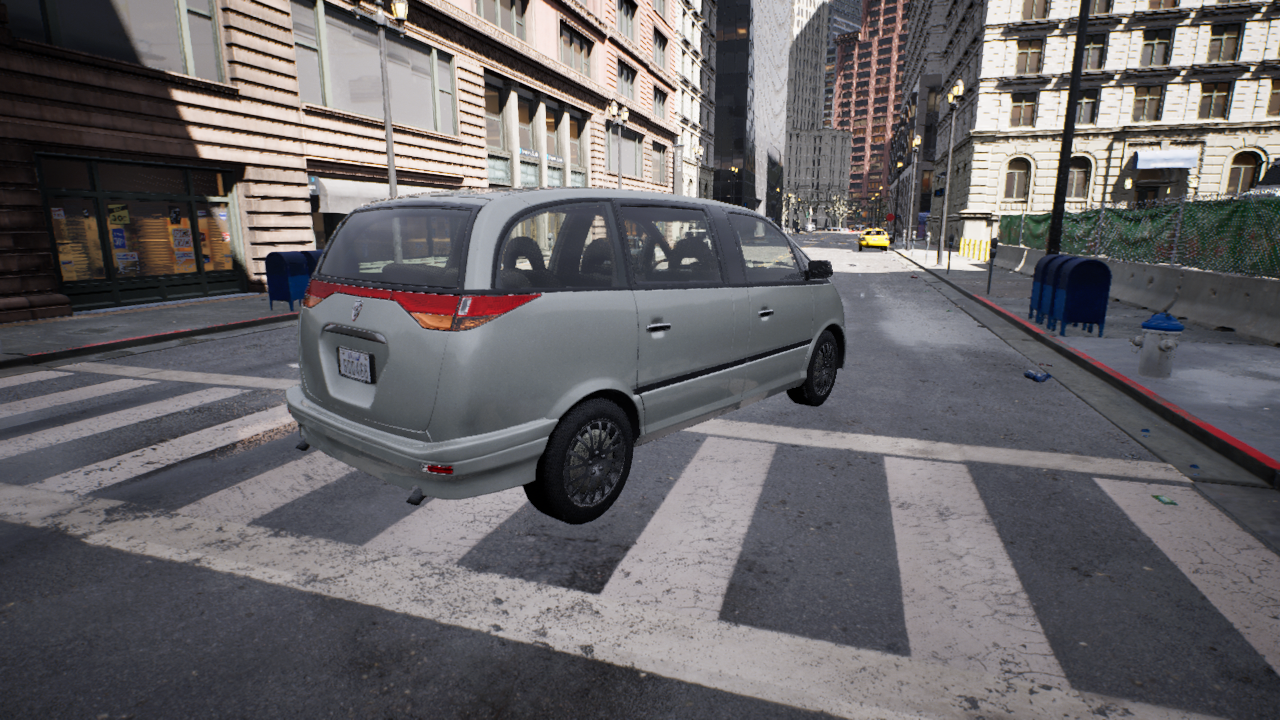
Venue: intersection
Lighting: clear day
Vehicle rig: minivan